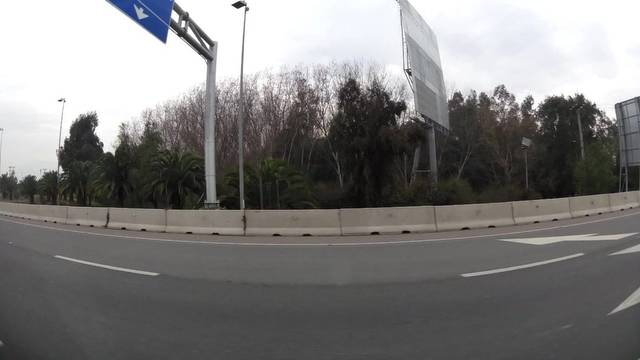
Region: Chile
Coordinates: -33.414, -70.793